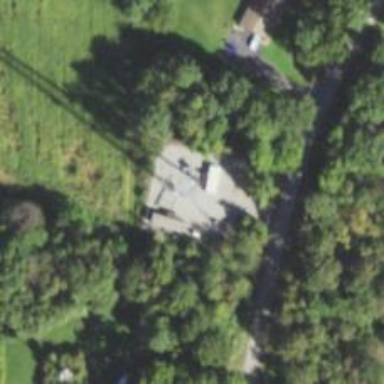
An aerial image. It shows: Communication mast tower.